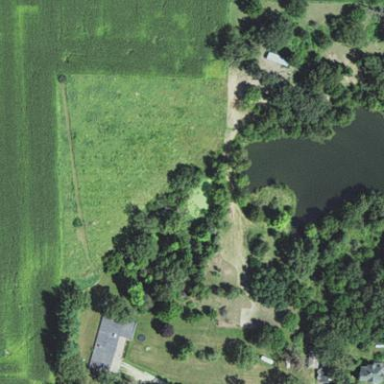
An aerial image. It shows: Pond with natural water.